Field crop: maize
Growth stage: 2
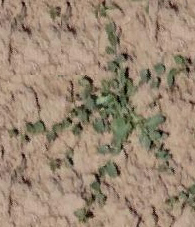
Species: convolvulus